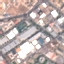
Land use / land cover: Industrial